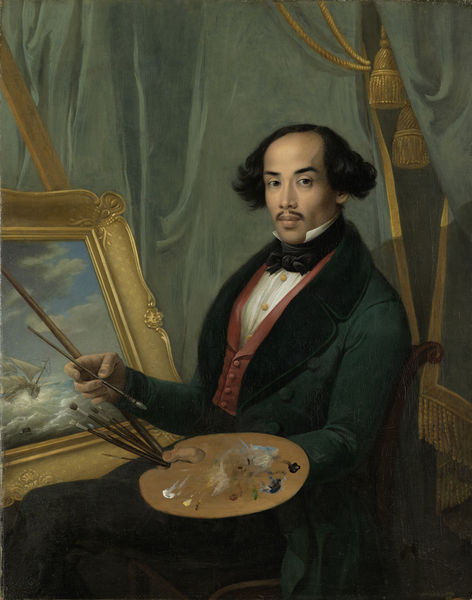
Titel: Portret van raden Syarif Bustaman Saleh
Künstler: Friedrich Carl Albert Schreuel
Standort: Amsterdam
Institution: Rijksmuseum
Schlagwörter: meer, grün, licht, bild, porträt, vorhang, schiff, maler, staffelei, palette, pinsel